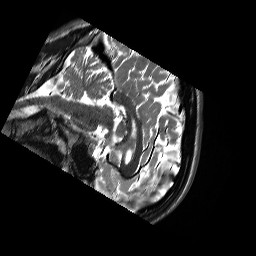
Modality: T2w
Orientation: sagittal
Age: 18
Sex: male
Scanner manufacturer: siemens
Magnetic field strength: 3 T
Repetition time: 13.52 s
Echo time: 0.088 s